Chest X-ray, AP view. Patient: 51 years old, sex M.
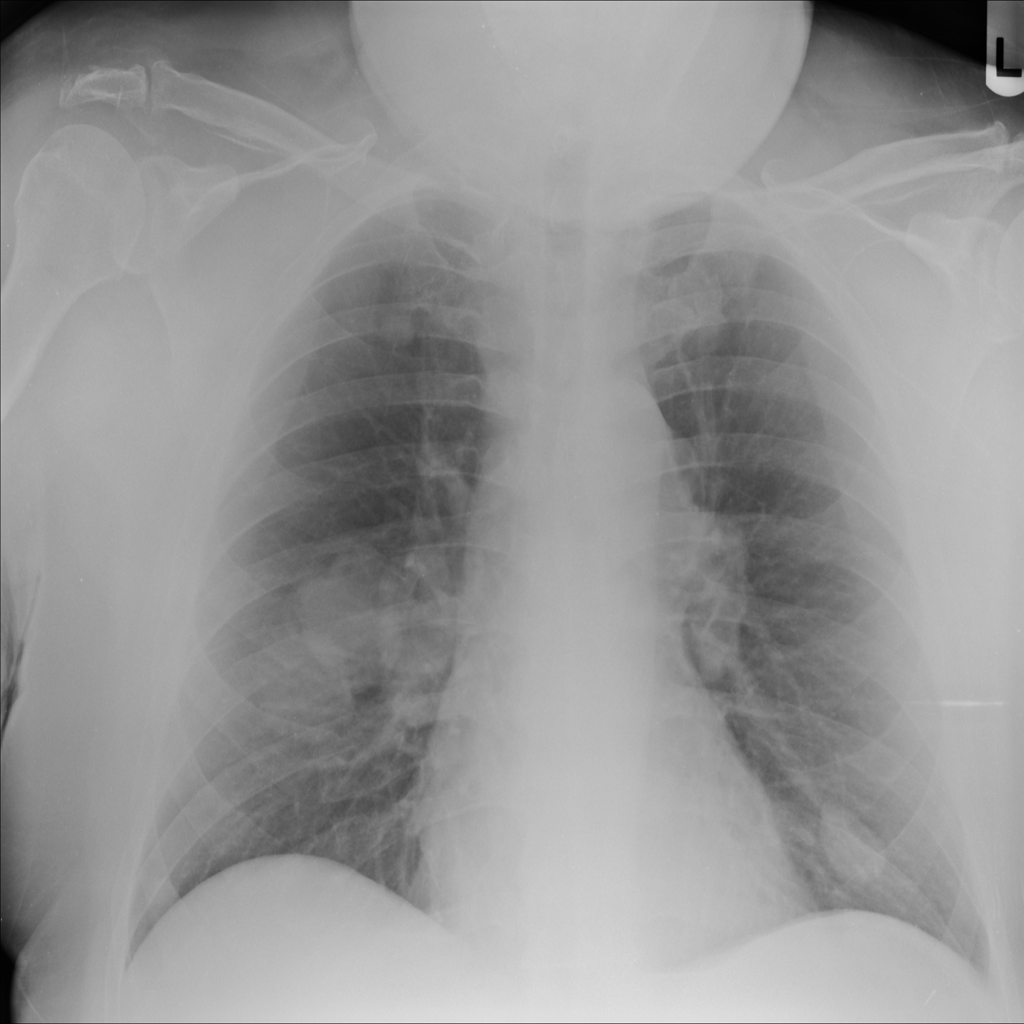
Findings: Mass